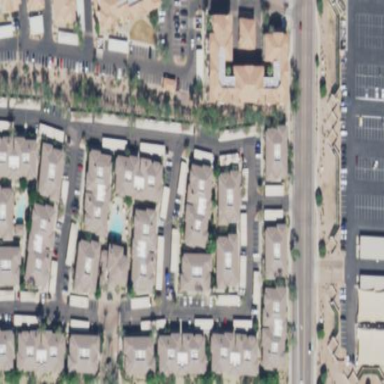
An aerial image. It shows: Condominium in residential area.